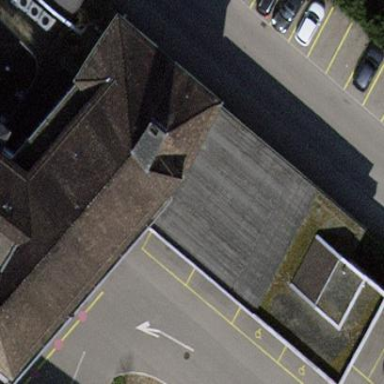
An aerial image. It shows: Hospital building.